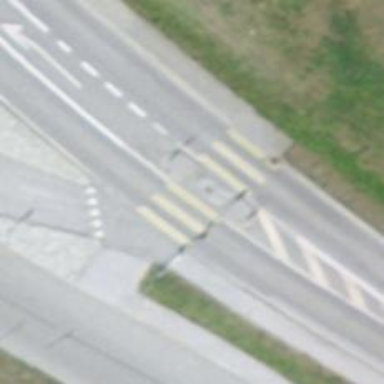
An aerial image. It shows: Uncontrolled zebra crossing with central island.